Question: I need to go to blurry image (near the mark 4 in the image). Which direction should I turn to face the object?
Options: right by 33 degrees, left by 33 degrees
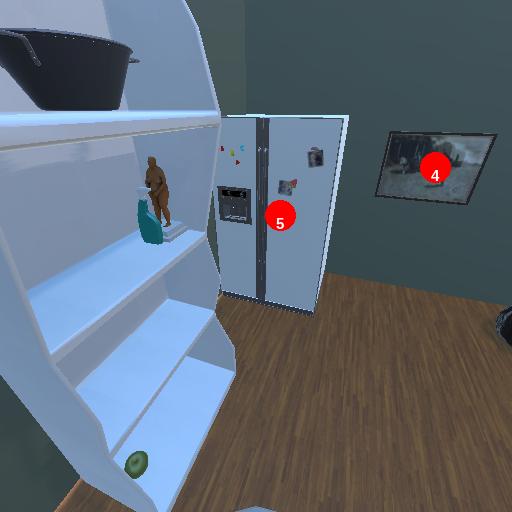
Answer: right by 33 degrees